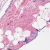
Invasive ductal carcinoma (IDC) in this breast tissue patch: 0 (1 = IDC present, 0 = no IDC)